Question: How to make a customized switch button like this :

I had the idea to make it with "Jelly Bean Switch", but don't know how to make round corders, borders, and changing the font colors.
Thanks for your help.
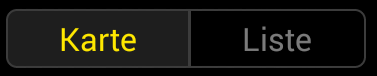
Answer: I ended up coming across a library that does something similar to what you are looking for.
<URL>
You can download the library and edit the features to your liking.
It lookis like this:
<URL>